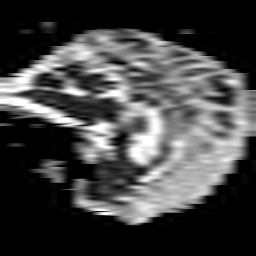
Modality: ADC
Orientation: sagittal
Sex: female
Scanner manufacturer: philips
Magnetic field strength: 3 T
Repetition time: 3.745 s
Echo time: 0.05978 s